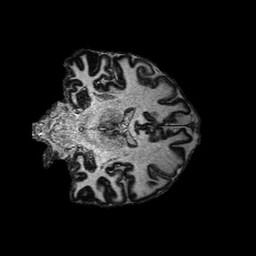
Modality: MP2RAGE
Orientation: coronal